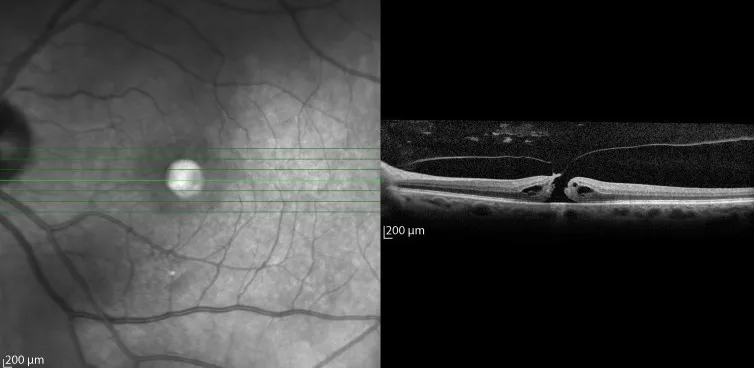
B; One week after injection of gas, the VMT released but the macular hole did not close. Therefore, 5 weeks later the patient underwent vitrectomy with gas.
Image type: ophthalmic_imaging (oct)